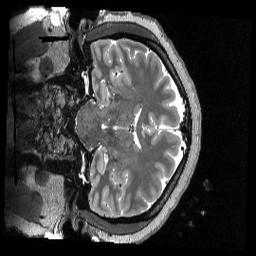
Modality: T2w
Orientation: coronal
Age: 28
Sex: female
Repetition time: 3.2 s
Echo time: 0.563 s